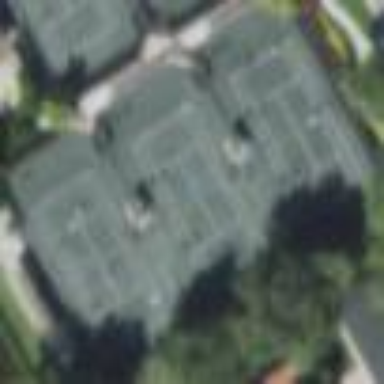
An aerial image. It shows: Tennis court on pitch designated for leisure land.